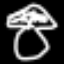
Label: mushroom